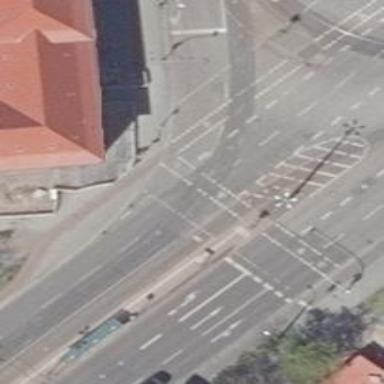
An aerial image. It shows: Tram crossing with traffic signals.